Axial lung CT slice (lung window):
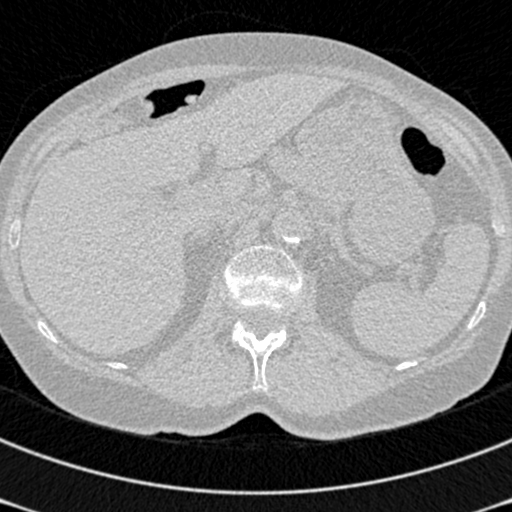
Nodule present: no